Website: macys
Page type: account-selection
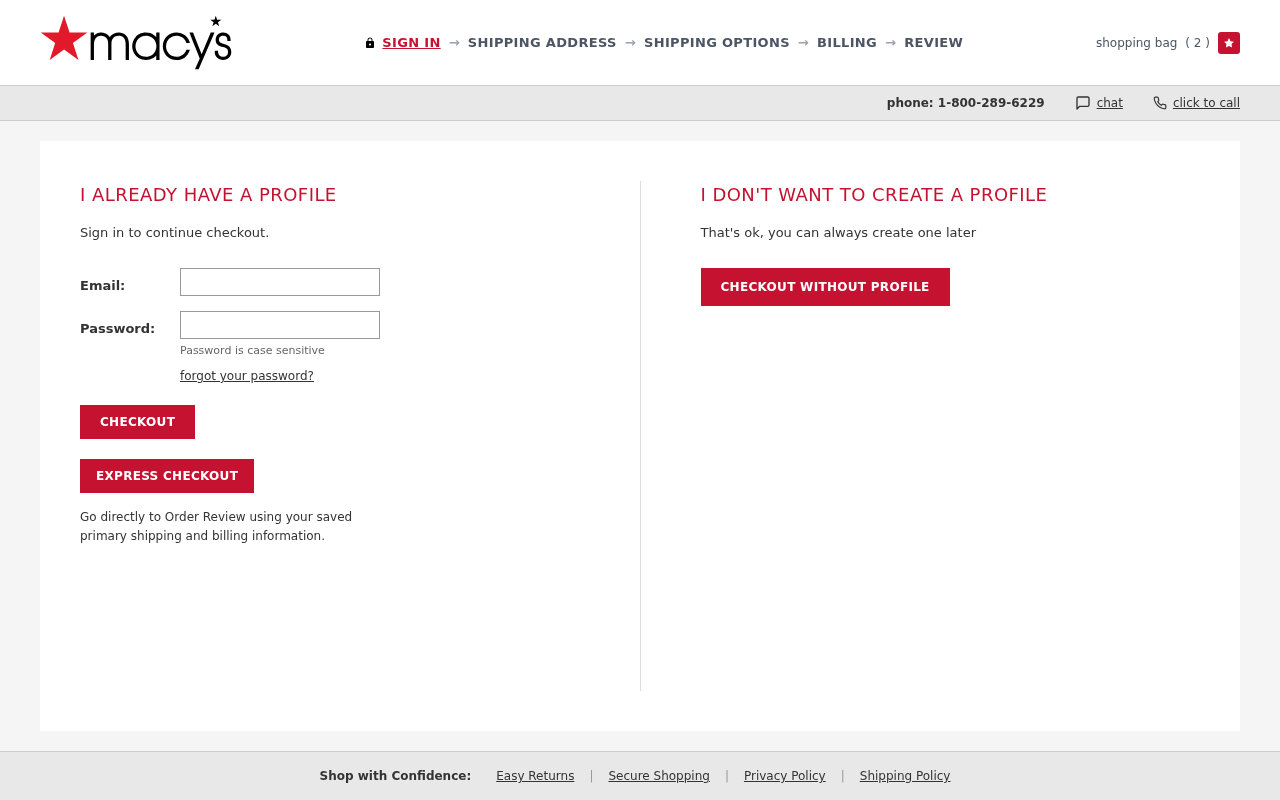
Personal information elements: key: PII_EMAIL
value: sheenashaw@yahoo.com
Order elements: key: ORDER_NUM_ITEMS
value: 2